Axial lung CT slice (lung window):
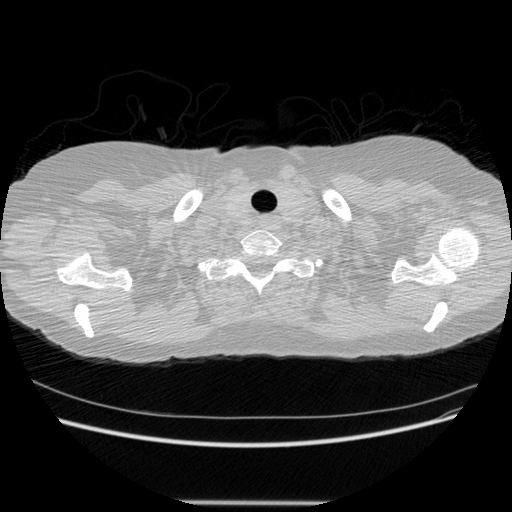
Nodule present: no